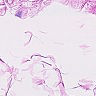
Metastatic tissue present: no